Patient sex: M
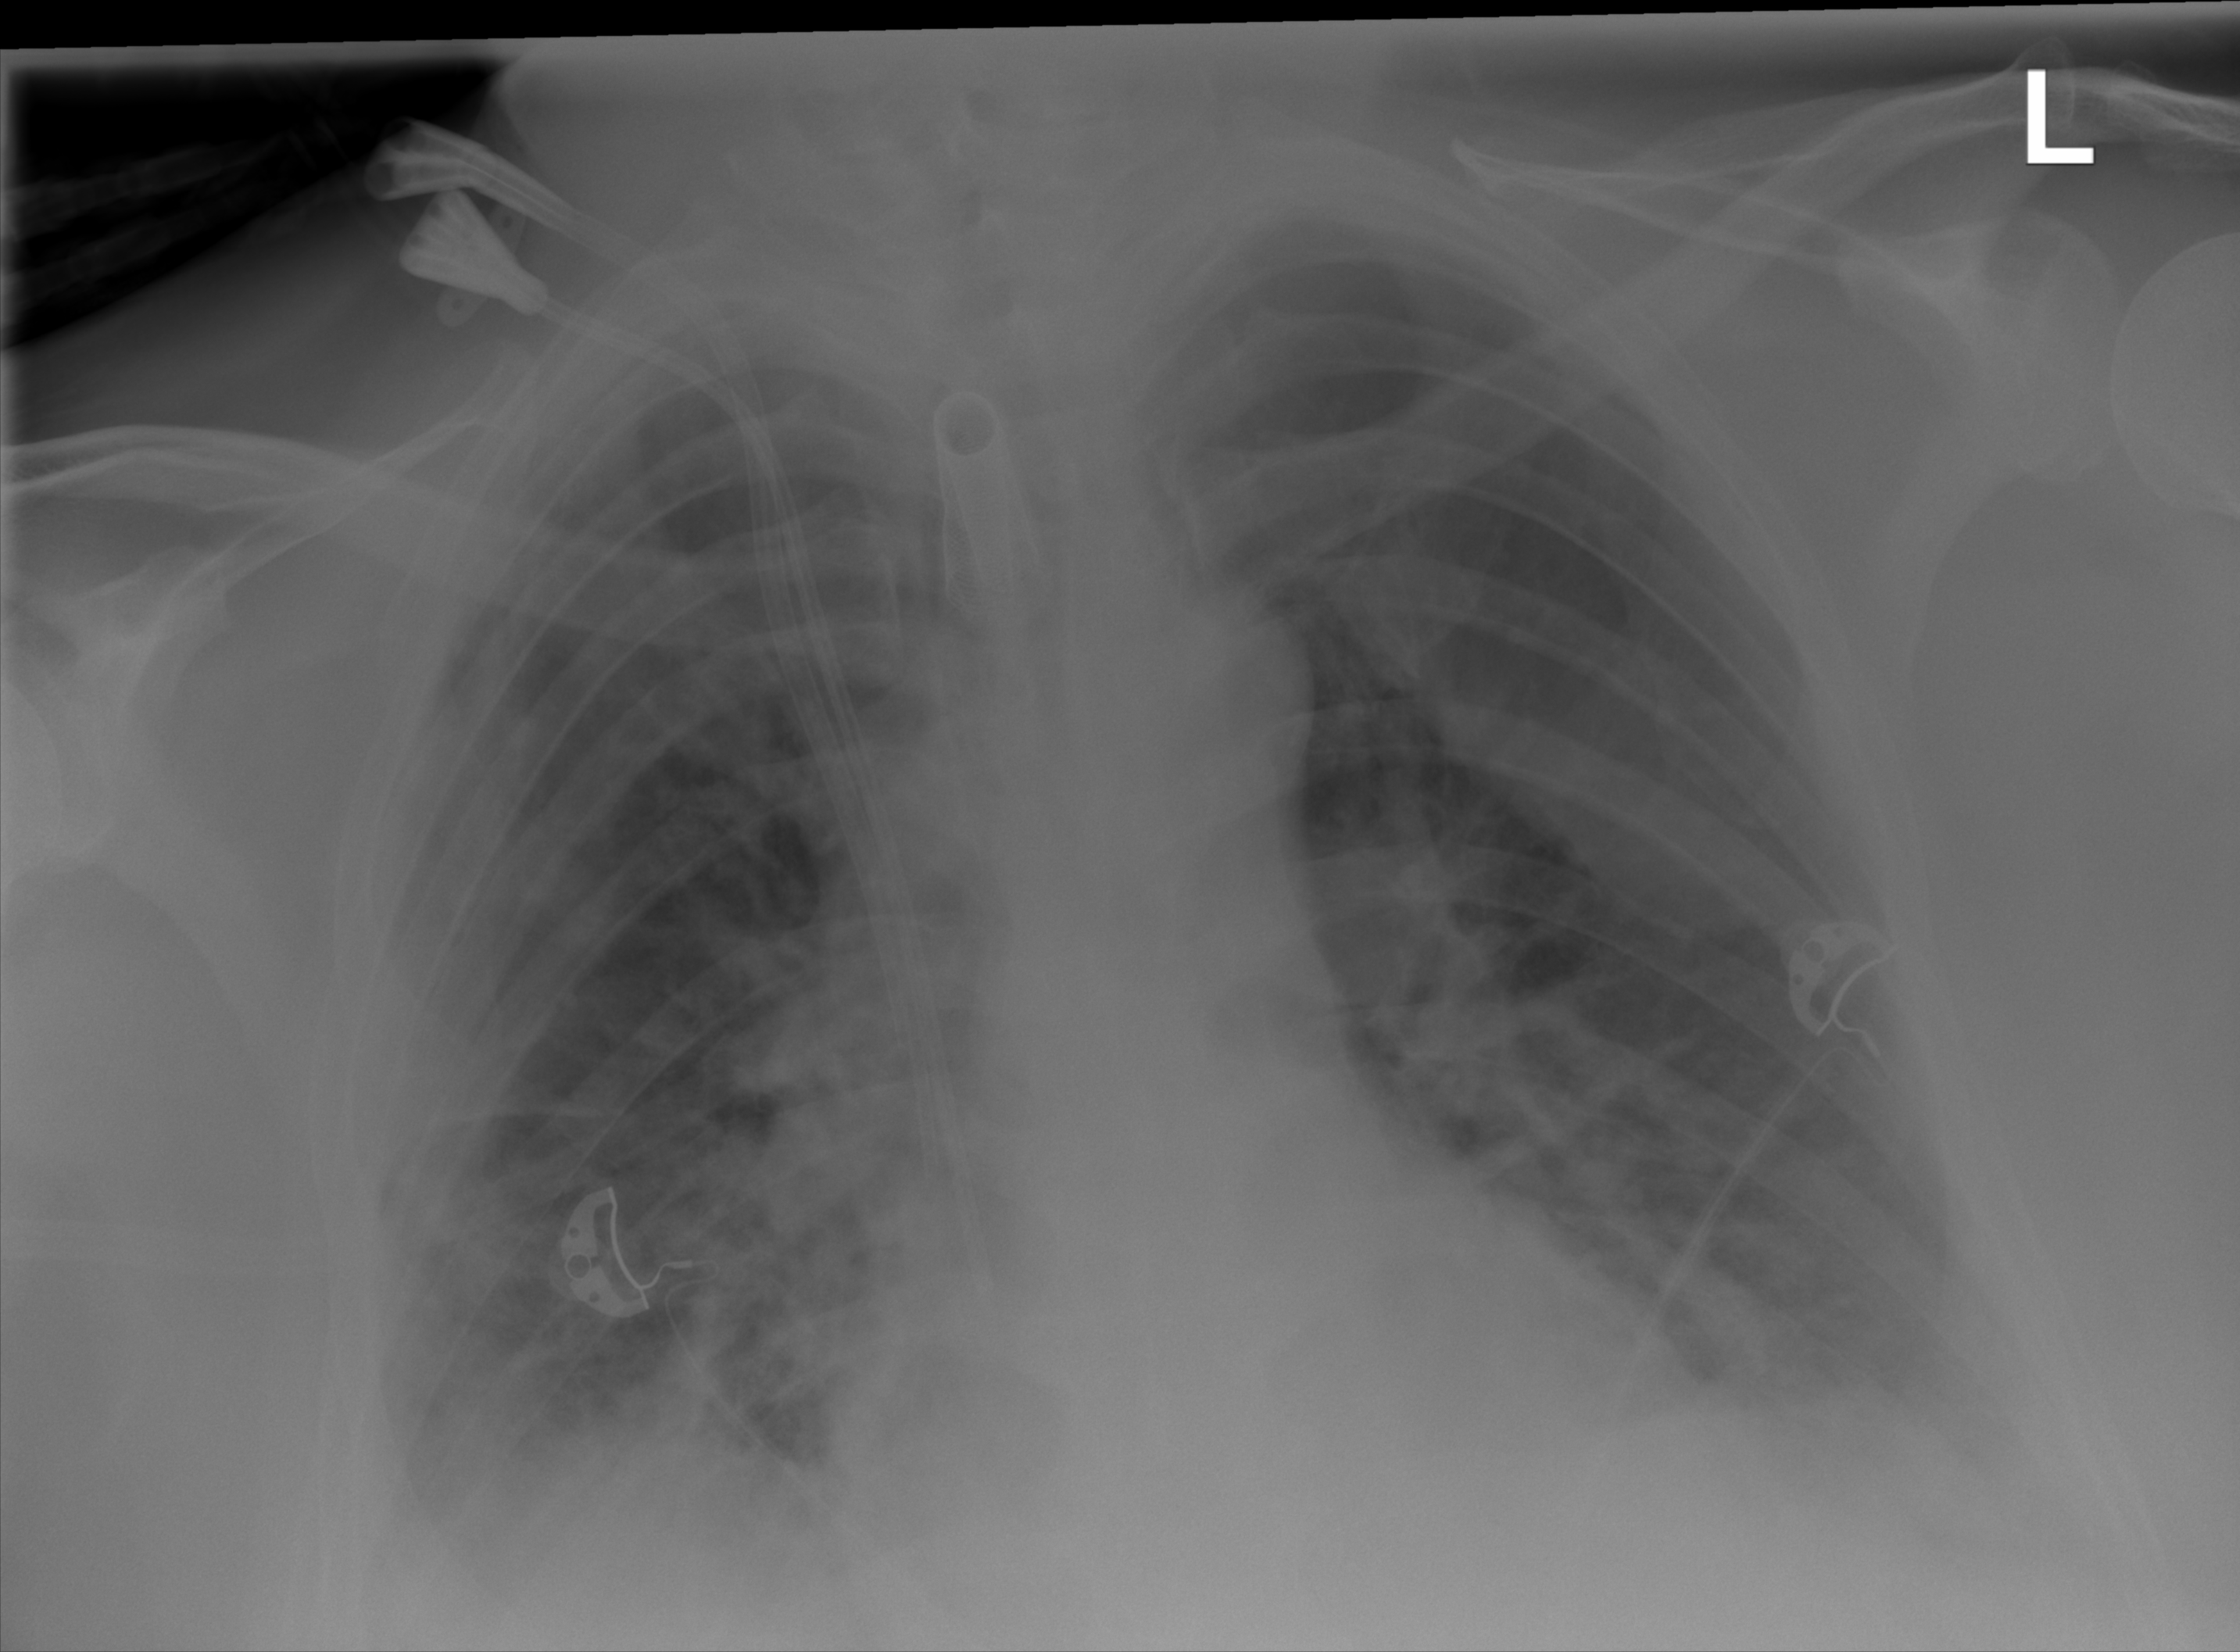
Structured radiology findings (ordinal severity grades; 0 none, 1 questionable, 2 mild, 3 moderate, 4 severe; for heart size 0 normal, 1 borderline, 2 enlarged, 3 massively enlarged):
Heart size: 0
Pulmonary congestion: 2
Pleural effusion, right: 2
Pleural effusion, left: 2
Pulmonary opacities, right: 3
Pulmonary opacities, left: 2
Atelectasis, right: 2
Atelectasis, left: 2